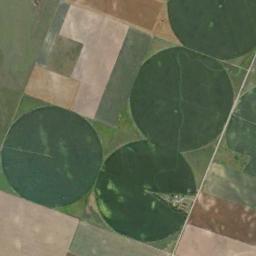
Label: circular_farmland